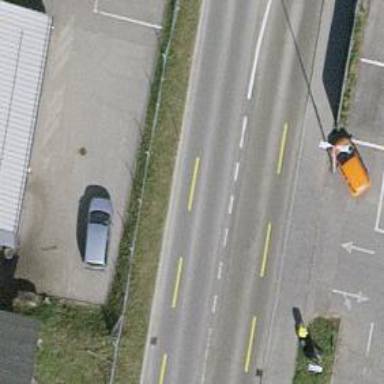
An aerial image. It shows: Primary highway with asphalt surface. It has designated lane for cyclists in both directions.